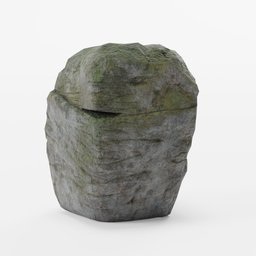
Label: nature